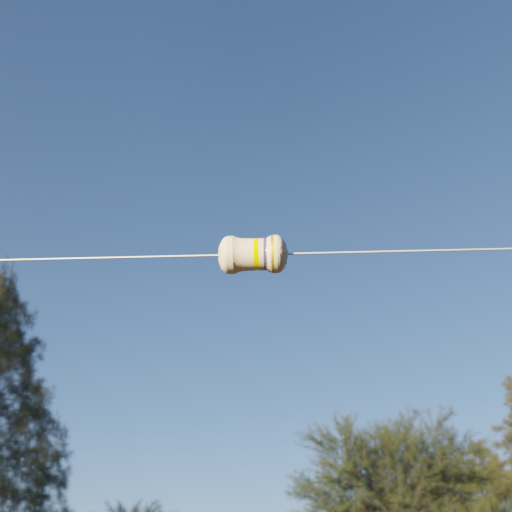
Resistor colour bands (in order): yellow, gray, gold